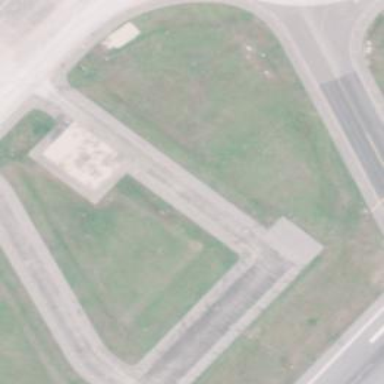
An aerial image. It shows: View of taxiway at the airport.